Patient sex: F
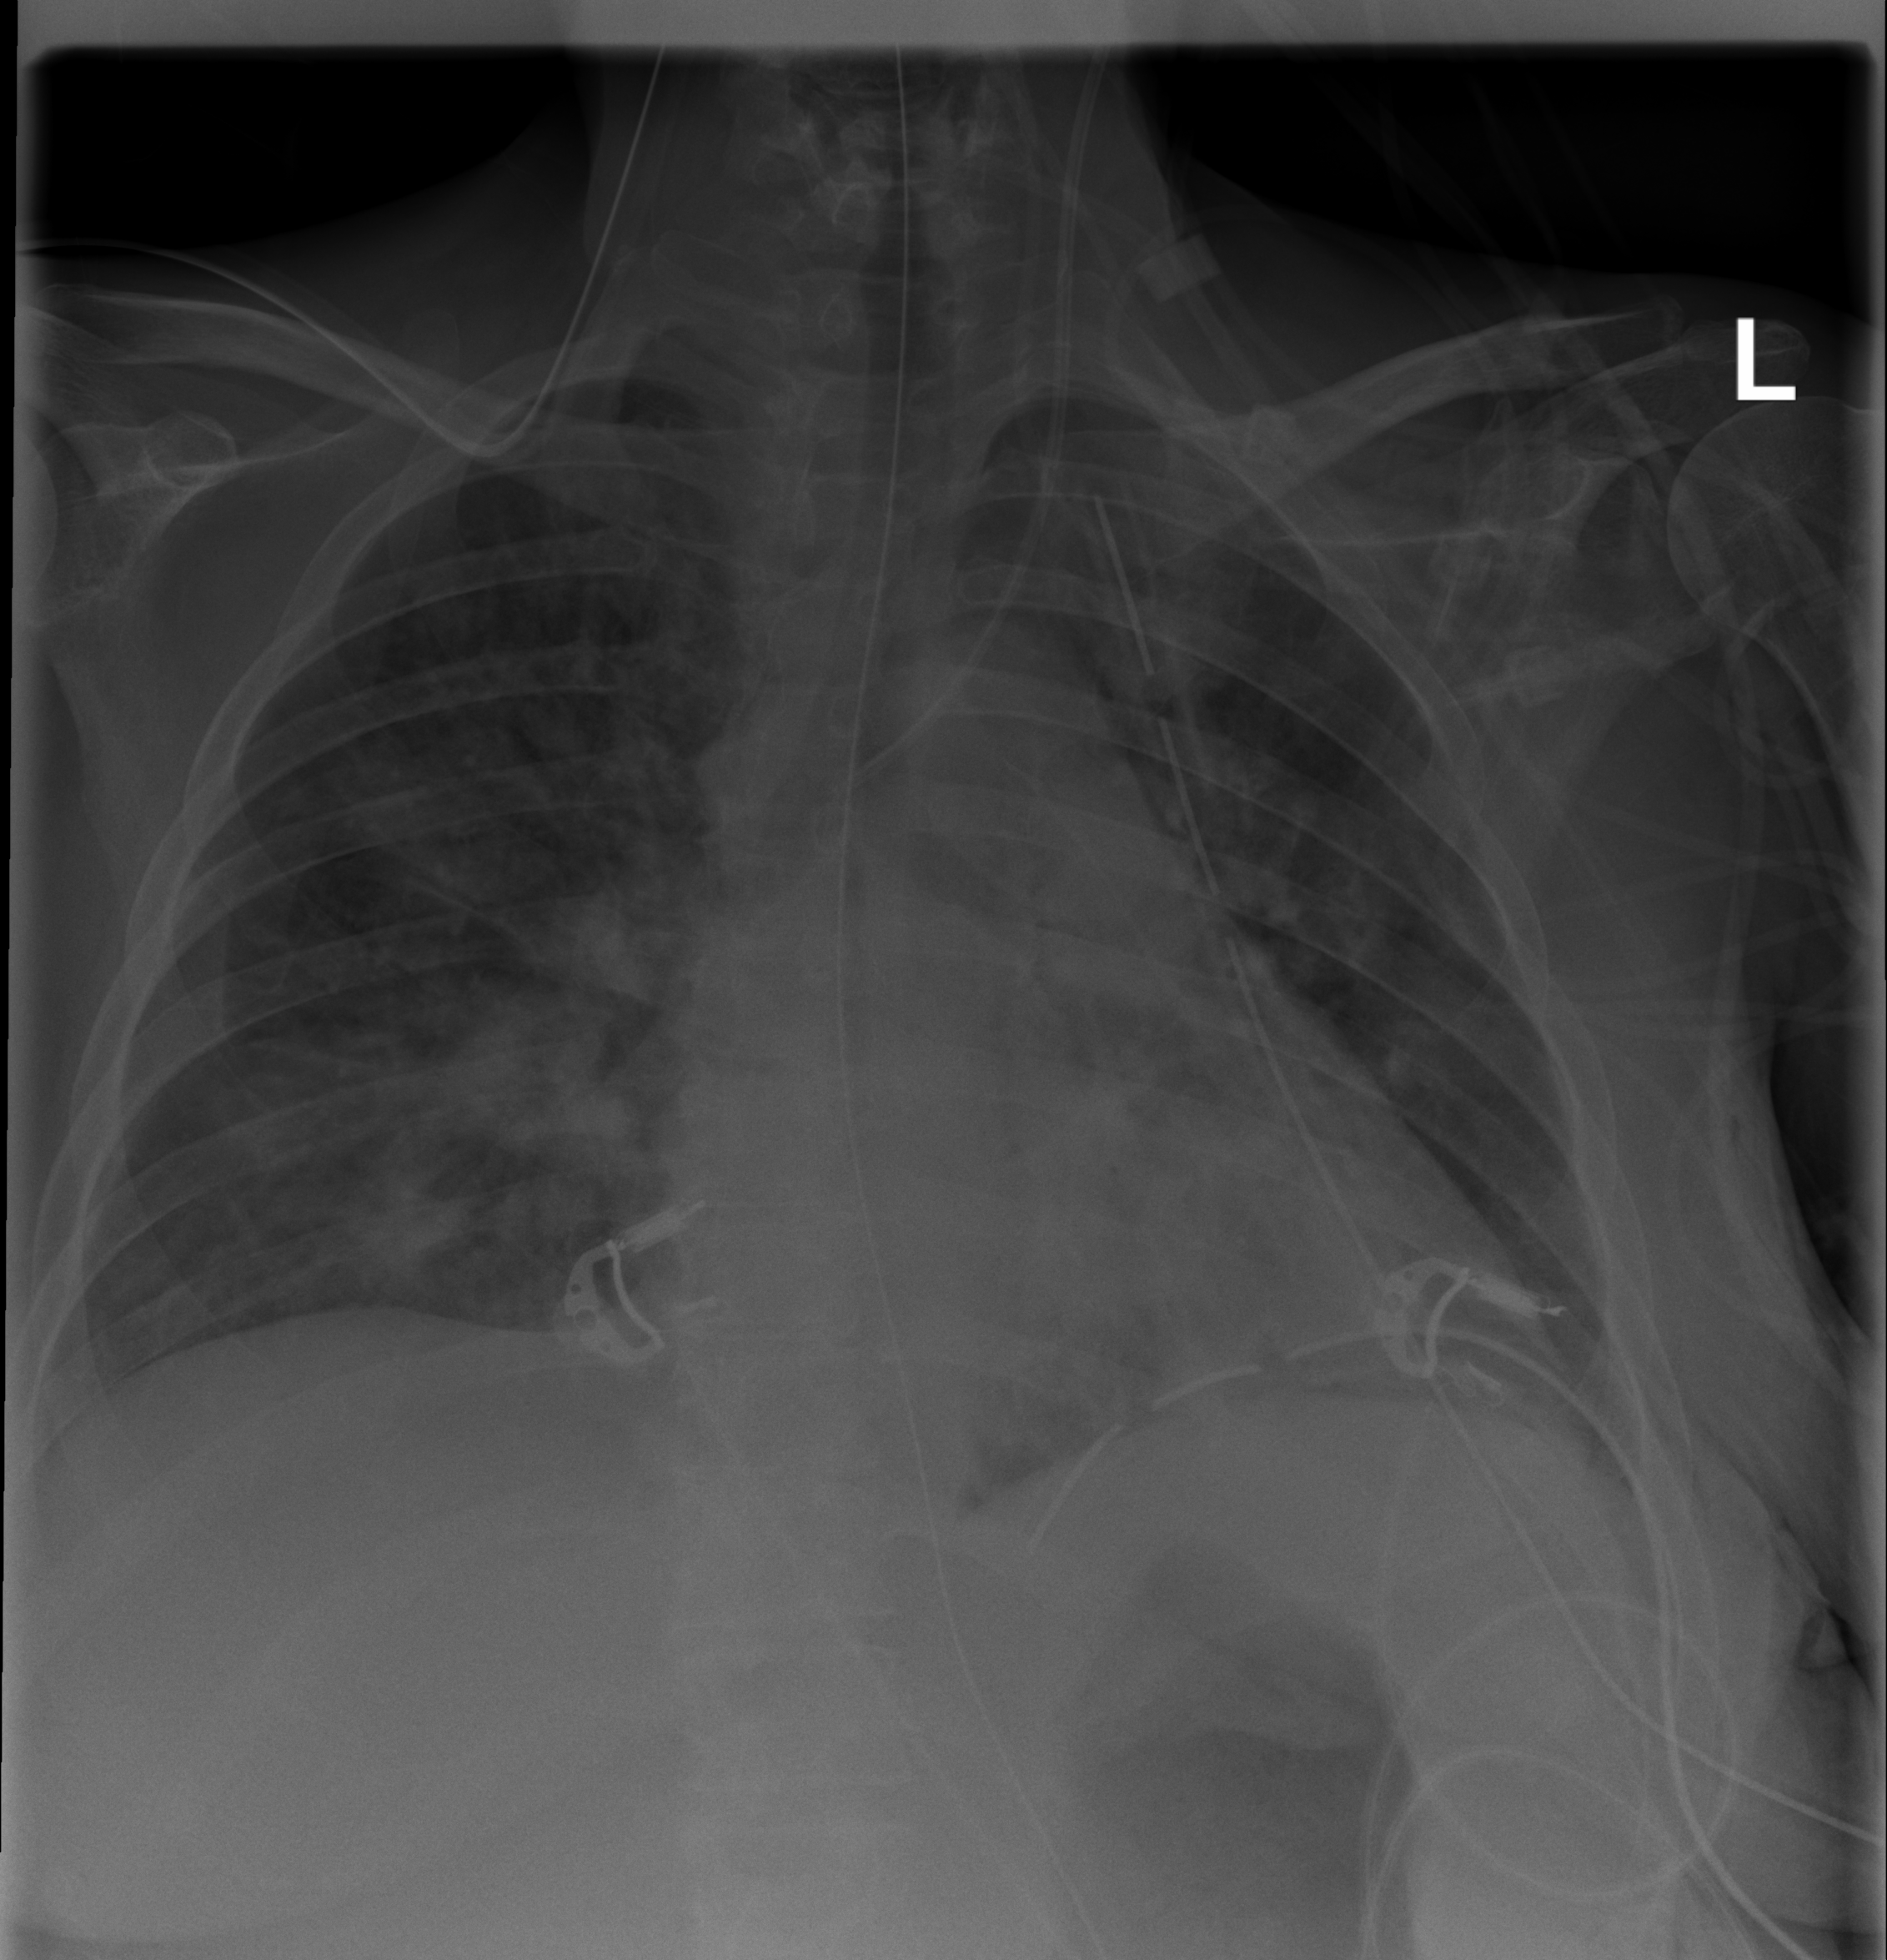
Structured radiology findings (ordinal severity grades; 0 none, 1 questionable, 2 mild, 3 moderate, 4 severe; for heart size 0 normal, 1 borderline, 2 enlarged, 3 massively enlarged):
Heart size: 2
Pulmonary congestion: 2
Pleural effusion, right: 0
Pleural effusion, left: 0
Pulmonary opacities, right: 3
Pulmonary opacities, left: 3
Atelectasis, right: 2
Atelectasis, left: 2